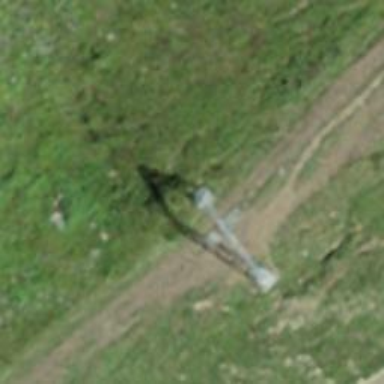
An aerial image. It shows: Pylon used for aerialway.